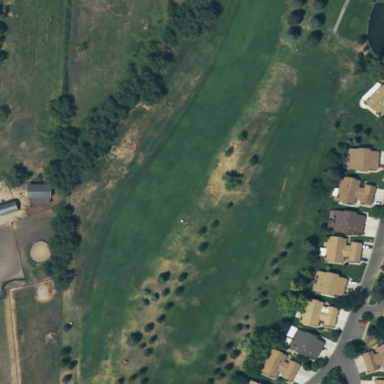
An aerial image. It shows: Mowed grass area used as golf fairway.